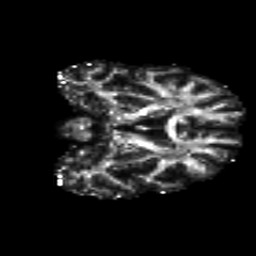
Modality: FA
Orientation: coronal
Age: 26
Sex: male
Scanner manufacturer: siemens
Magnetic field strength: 3 T
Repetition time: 8.8 s
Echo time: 0.085 s